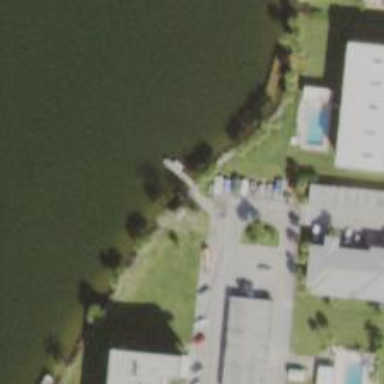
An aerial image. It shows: Slipway on leisure land.